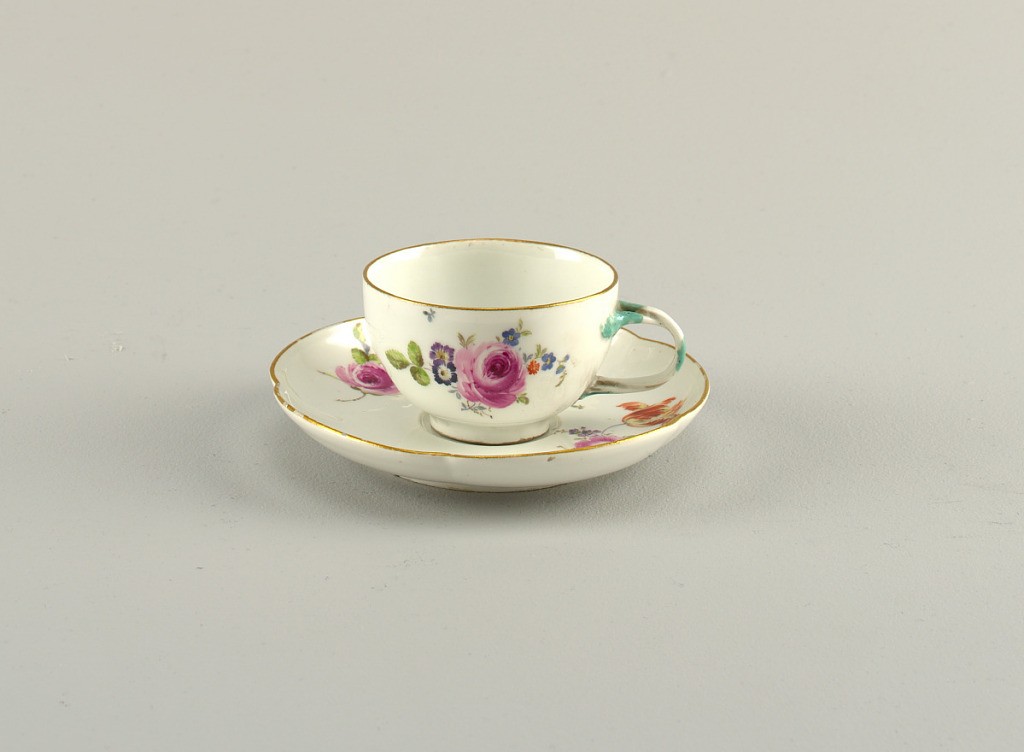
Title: Cup
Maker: Meissen Porcelain Manufactory, German, active from 1710 to the present
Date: ca. 1780
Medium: hard paste porcelain, vitreous enamel, gold
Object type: cup
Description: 1938-57-768-a: in box. Cup has double-curved side, cylindrical fo...;     1938-57-768-b: in box. Cup has double-curved side, cylindrical fo...